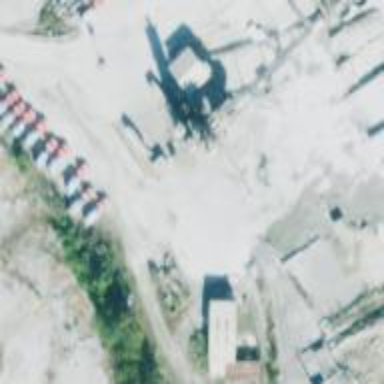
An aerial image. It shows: Industrial area used for concrete manufacturing.